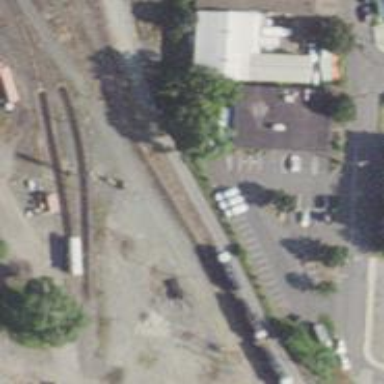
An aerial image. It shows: Railway siding for service.